Question: I'm using TypeScript 0.8.2 and the latest JQuery 1.9 .d.ts definitions from <URL>
To isolate the problem, I have a simple TypeScript class definition that tries to make a single $.ajax call using the .when() and .then() syntax. Here's my code:
'''
/// <reference path="../../jquery.d.ts" />
module Demo {
// Class
export class TestDeferred {
// Constructor
constructor() {
$.when(this.testAjaxCall()).then((data, status, jqXHR: JQueryXHR) => {
alert(jqXHR.statusText);
});
$.when($.ajax("test.htm")).then(() => {
console.log("yay");
});
}
testAjaxCall() {
return $.ajax("Test.aspx");
}
}
}
'''
In both of these test cases, I get a compile time error that says:
Supplied parameters do not match any signature of call target and the red squiggly is on the first parameter of the .when() method. He's a screenshot:

As far as I can tell, the .when() method in the .d.ts file has an overload of .when(options: any) and the .ajax is defined to be of type JQueryXHR which implements the JQueryPromise interface.
In theory this should work just fine as it mirrors the jQuery documentation for .when() <URL>
'''
$.when( $.ajax("test.aspx") ).then(function(data, textStatus, jqXHR){
alert( jqXHR.status ); // alerts 200
});
'''
So what am I missing? Did I define something wrong?
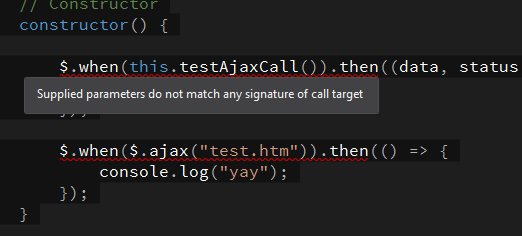
Answer: There may be a subtle error in the type file for jQuery. The following works:
'''
$.when( $.ajax("test.aspx") ).then(function(data, textStatus, jqXHR){
alert( jqXHR.status );
}, null);
'''
This is because the type file expects you to pass both a success handler and a failure handler. I will check the documentation and update the definition to show that the failure handler is optional.
I have submitted the following change to the jQuery type definition:
'''
then(doneCallbacks: any, failCallbacks: any, progressCallbacks?: any): JQueryPromise;
'''
Changed to
'''
then(doneCallbacks: any, failCallbacks?: any, progressCallbacks?: any): JQueryPromise;
'''